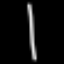
Label: line